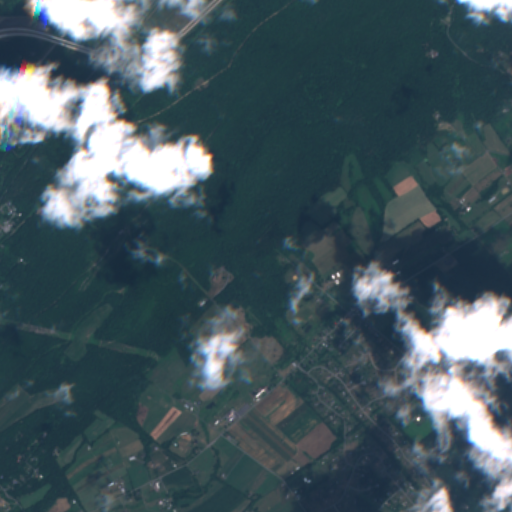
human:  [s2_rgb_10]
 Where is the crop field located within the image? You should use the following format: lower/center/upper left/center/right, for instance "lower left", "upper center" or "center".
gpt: The crop field is located in the lower right of the image.
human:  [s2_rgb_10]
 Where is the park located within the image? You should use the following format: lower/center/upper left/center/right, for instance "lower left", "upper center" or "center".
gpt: The park is located in the center right of the image.
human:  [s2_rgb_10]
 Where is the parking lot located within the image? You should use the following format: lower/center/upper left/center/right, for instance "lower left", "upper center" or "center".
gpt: The parking lot is located in the center right of the image.
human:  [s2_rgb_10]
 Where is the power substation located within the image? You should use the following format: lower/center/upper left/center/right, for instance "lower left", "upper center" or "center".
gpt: The power substation is located in the center left of the image.
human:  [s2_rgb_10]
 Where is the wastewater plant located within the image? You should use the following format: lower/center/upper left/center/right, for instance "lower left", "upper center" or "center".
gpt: The wastewater plant is located in the upper left of the image.
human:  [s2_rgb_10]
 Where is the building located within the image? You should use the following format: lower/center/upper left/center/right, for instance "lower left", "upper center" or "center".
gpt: There is no building in the image.